Here is the wavelet time-frequency representation (scalogram) of a rolling-element bearing's vibration measurement. Determine the bearing's health state. Answer with exactly one of: normal, inner_race, outer_race, ball.
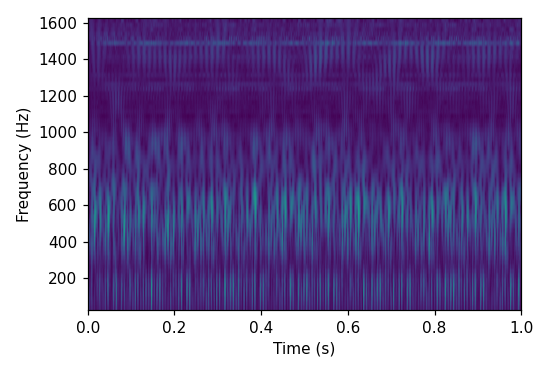
Answer: inner_race